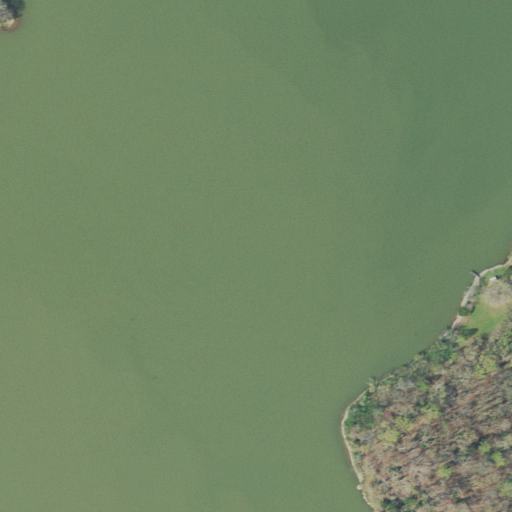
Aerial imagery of valley in Tennessee named New Hope Valley containing open water, deciduous forest, open development, and mixed forest